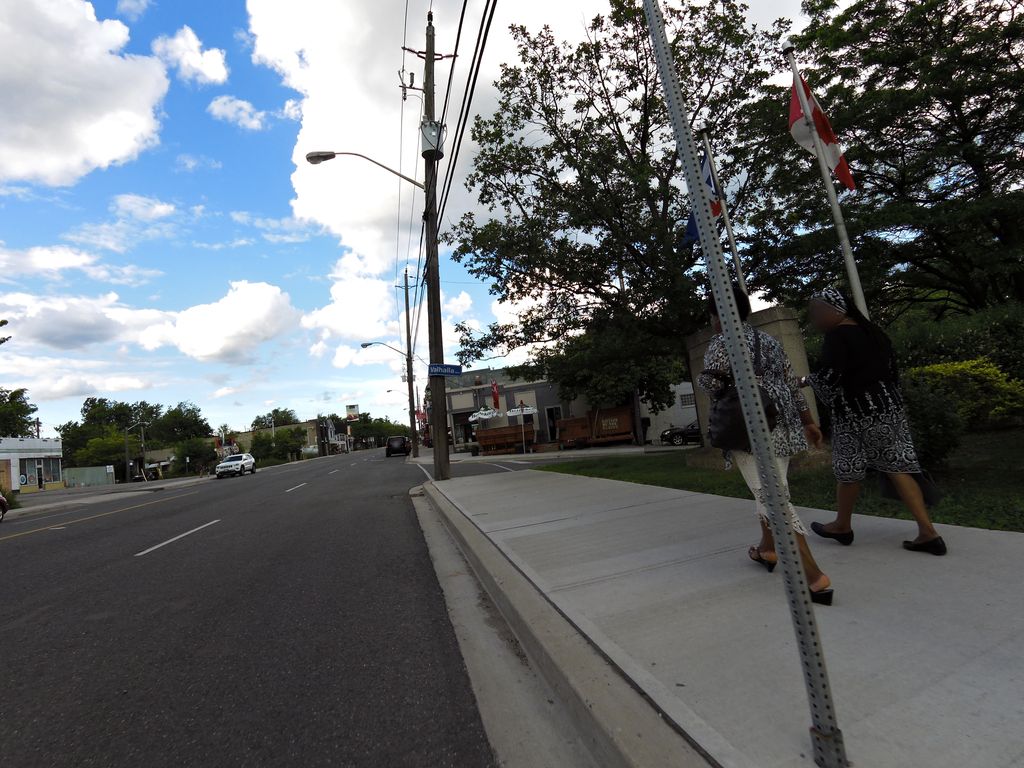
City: toronto